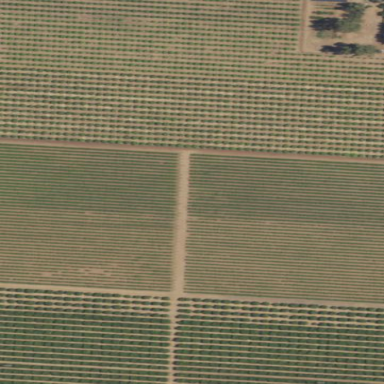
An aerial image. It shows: Vineyard growing grapes.